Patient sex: M
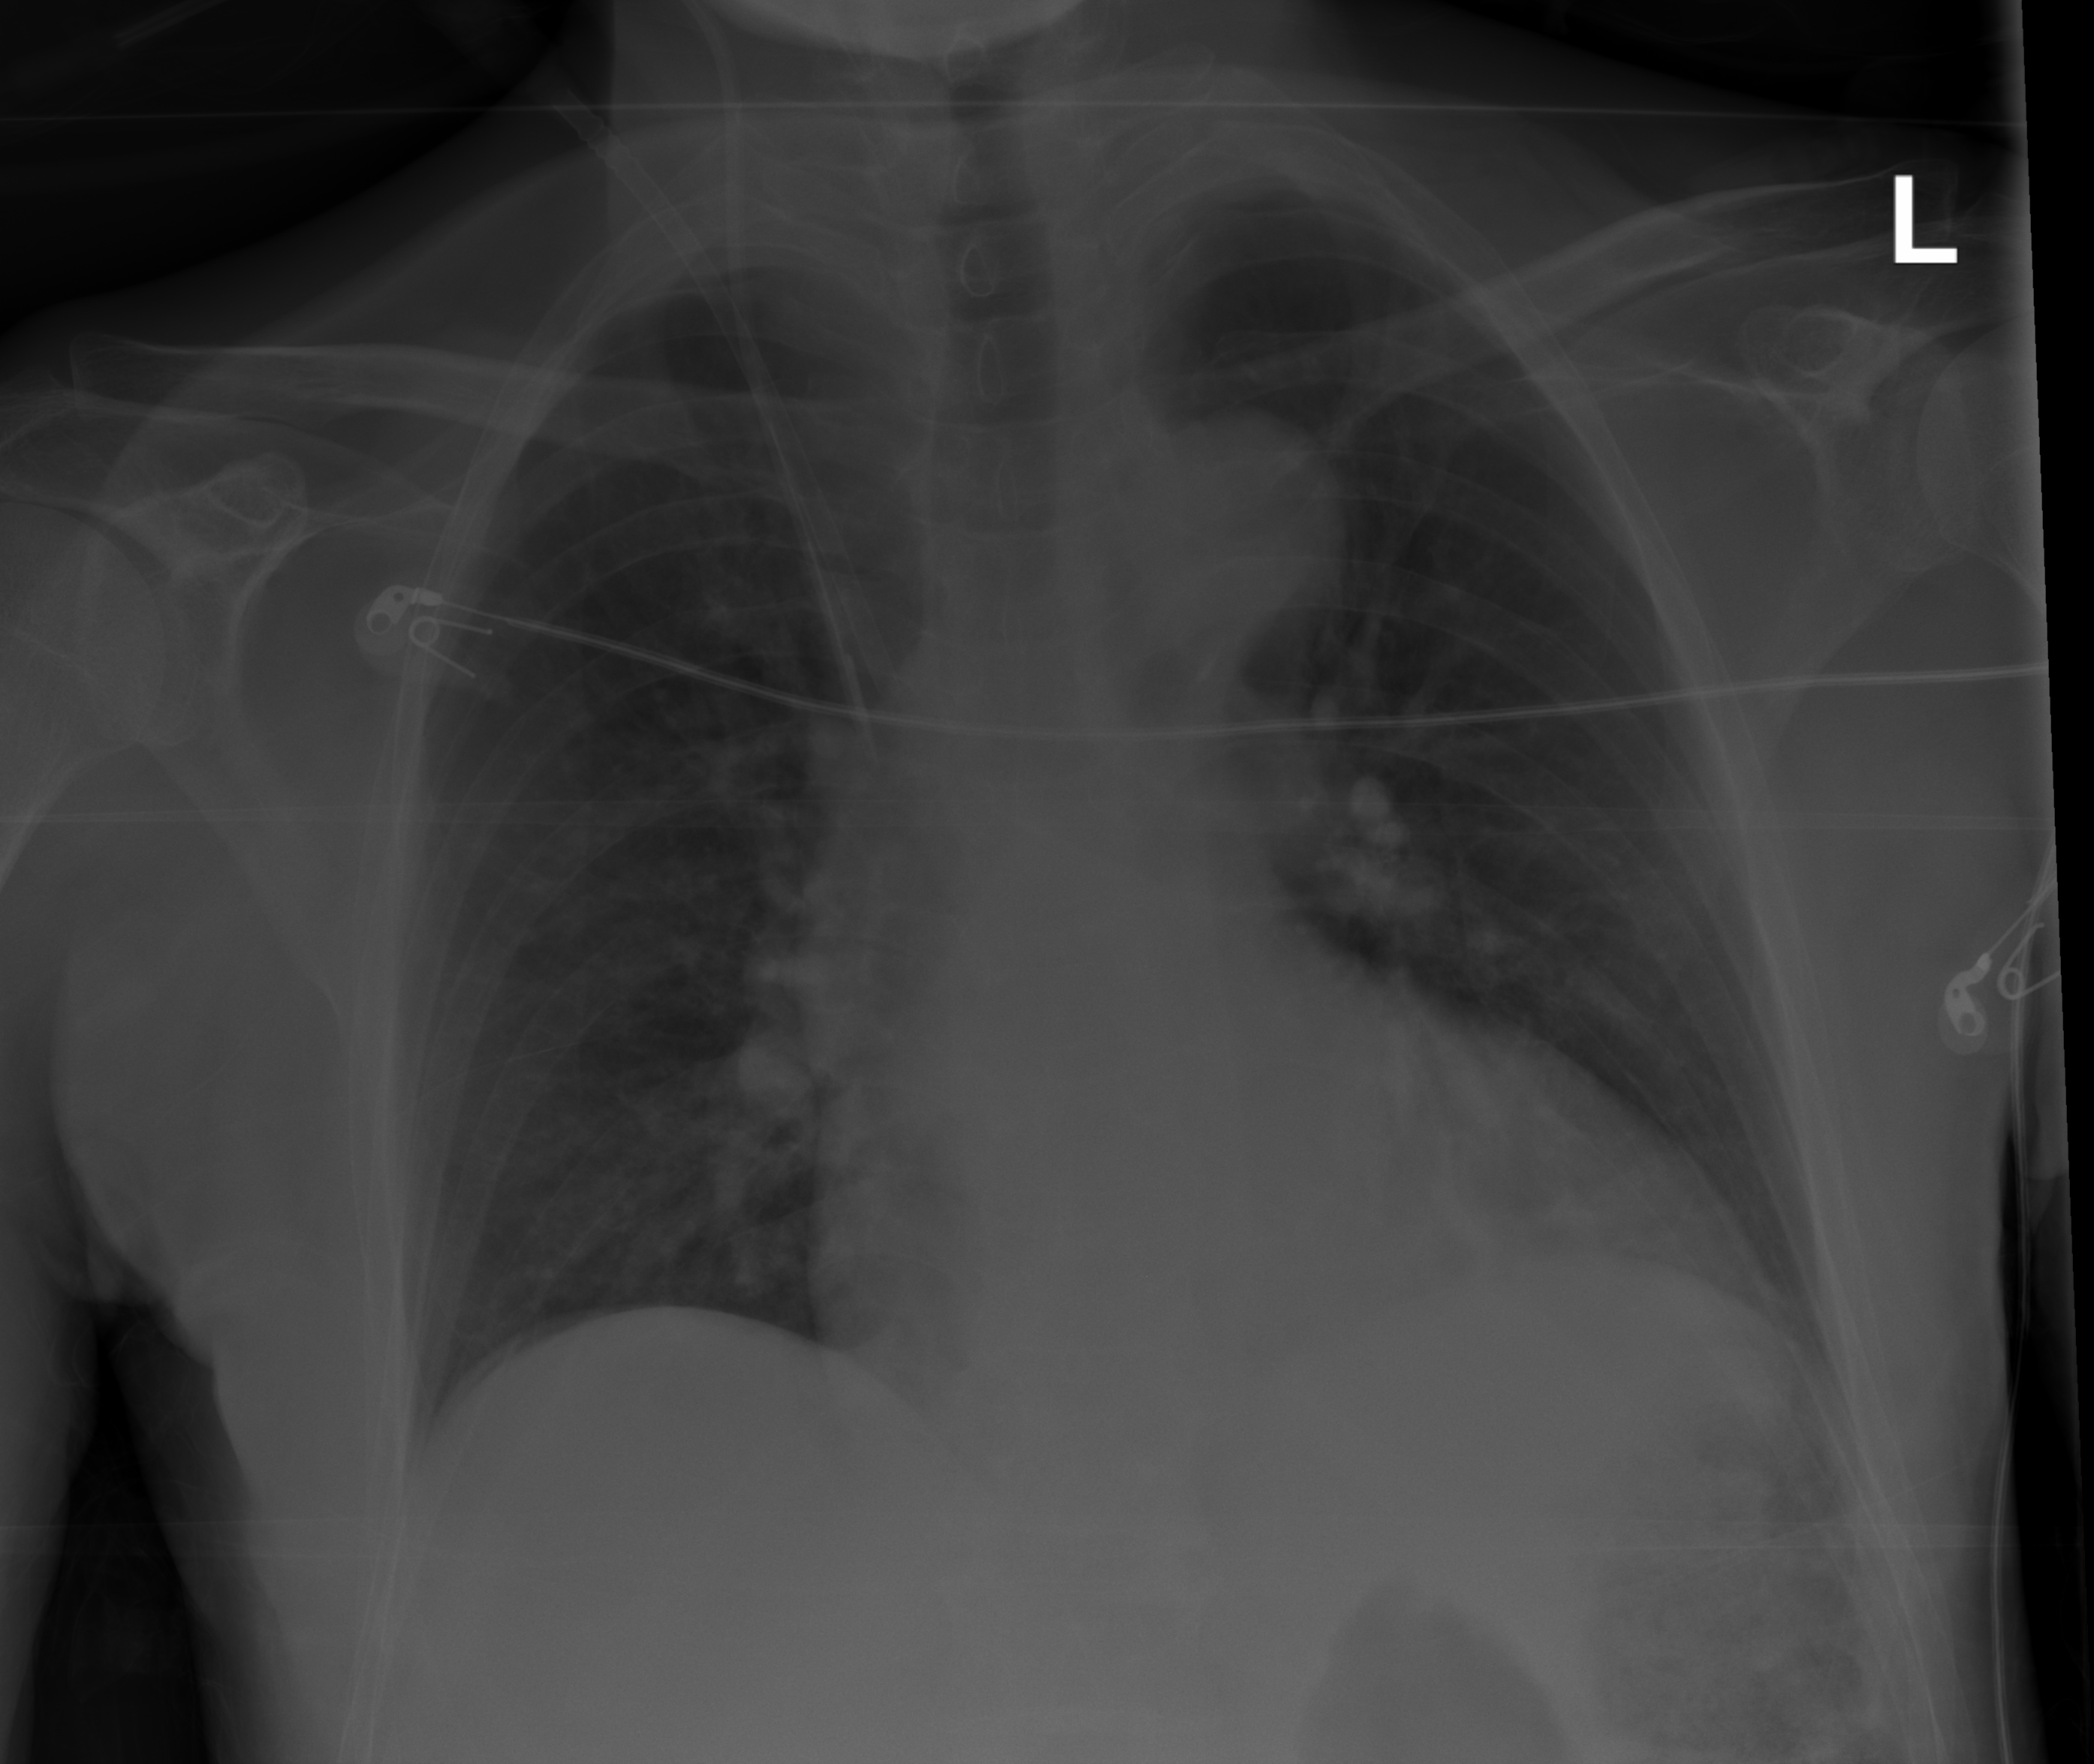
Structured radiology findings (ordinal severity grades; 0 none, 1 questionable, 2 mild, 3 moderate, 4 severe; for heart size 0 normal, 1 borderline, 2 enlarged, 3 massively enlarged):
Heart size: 2
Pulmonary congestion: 0
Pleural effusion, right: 0
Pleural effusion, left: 0
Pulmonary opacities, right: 0
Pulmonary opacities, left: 0
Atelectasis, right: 0
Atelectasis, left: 3